Question: Whenever I begin typing into an input element the inputs change position. This only happens on mobile devices, I've never had this problem on my computer. I've attached a gif showing the issue I encountered. I've been trying to figure out what is causing this issue for a while now but can't seem to figure it out. Any help would be appreciated!

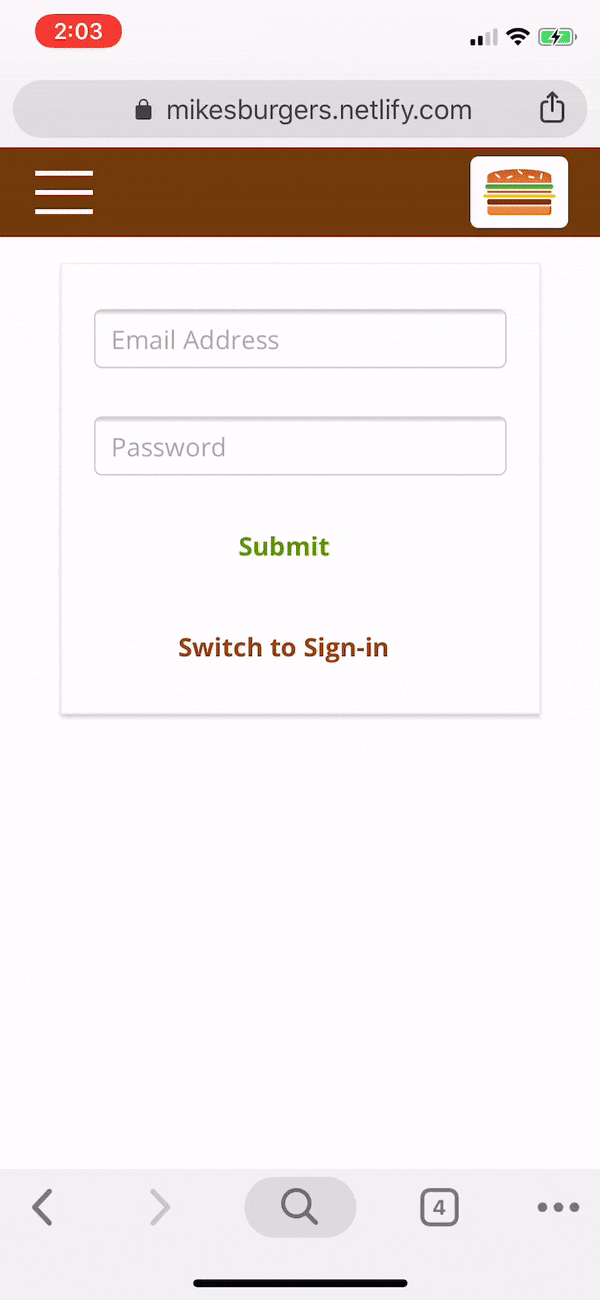
Answer: I'm assuming that you are using an array to render this input elements.
I have found the solution of this problem. Basically I found that Safari (only) mess up with array position ordering everytime something is updated in it. What I did was sort the array(which contain your input element configuration) based on some key/id before rendering everytime and it worked.
<URL>